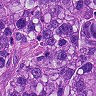
Metastatic tissue present: yes